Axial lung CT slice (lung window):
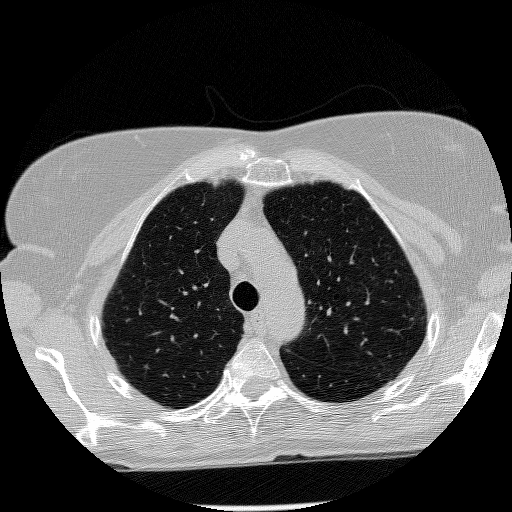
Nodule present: no